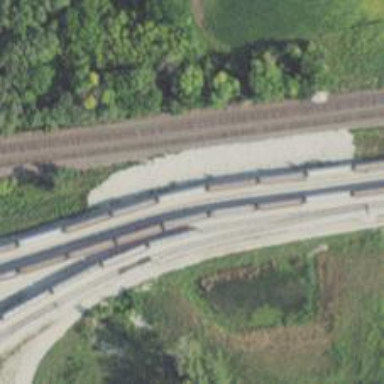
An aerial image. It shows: Railway yard in service.